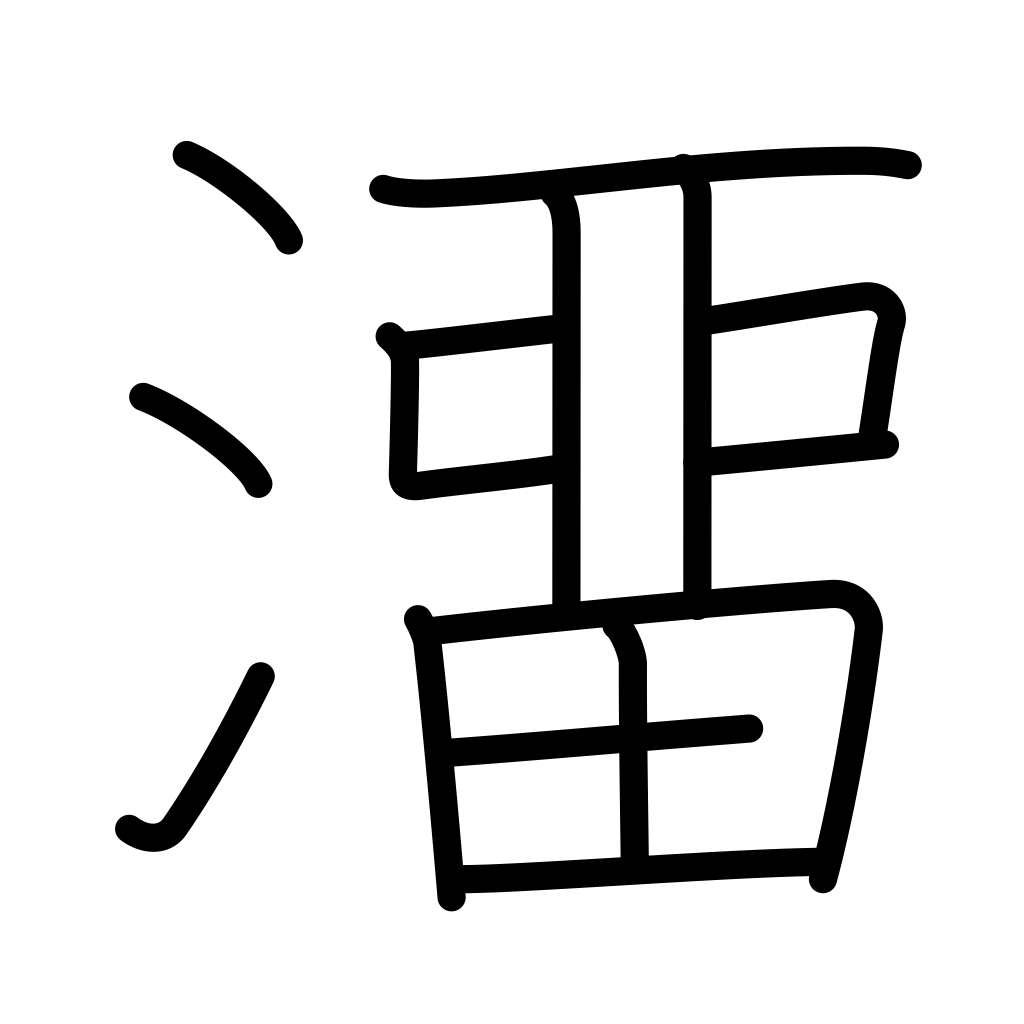
Meaning: slide, glide, slip, slippery